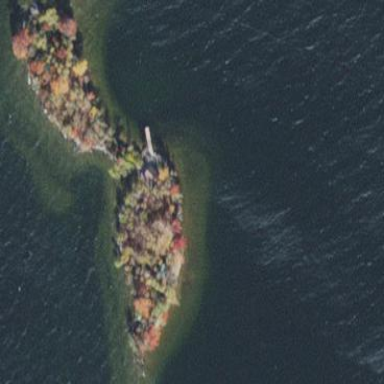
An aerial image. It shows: Islet.